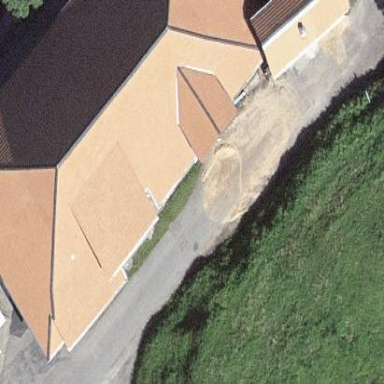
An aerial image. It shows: Farm building.